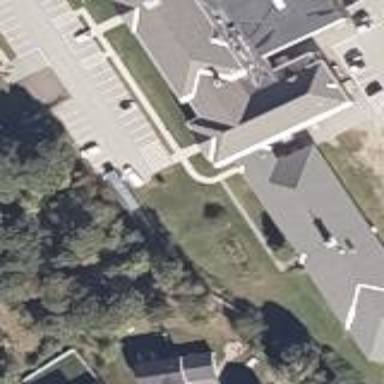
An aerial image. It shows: Community centre building.